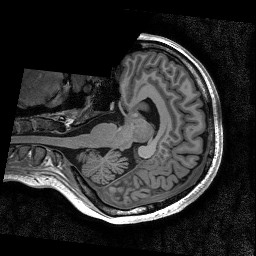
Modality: T1w
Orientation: axial
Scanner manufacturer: siemens
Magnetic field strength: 3 T
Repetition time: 2.53 s
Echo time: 0.00267 s